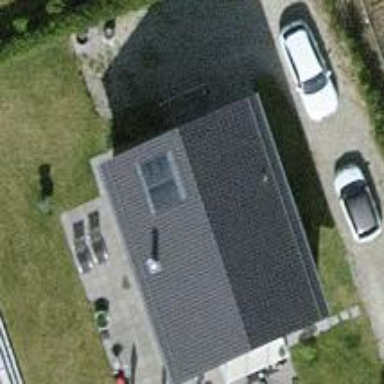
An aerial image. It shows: Simple house.